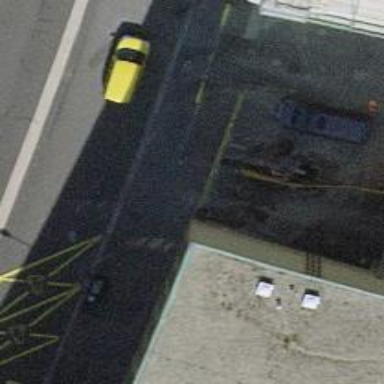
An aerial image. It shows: Kerb barrier.